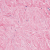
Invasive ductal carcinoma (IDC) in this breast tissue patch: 0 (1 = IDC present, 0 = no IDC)